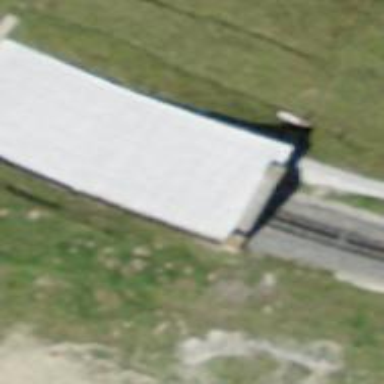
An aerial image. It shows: Narrow-gauge railway tunnel with one track. The tunnel has contact lines for electrification.